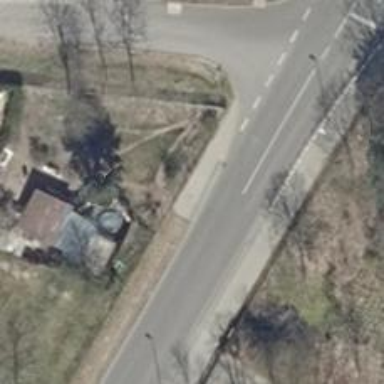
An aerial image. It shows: Unmarked crossing on footway.